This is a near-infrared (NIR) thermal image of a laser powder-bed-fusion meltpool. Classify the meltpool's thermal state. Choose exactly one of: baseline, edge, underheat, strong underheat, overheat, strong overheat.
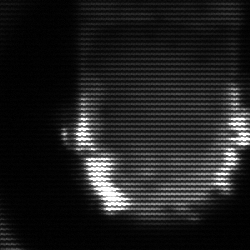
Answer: baseline